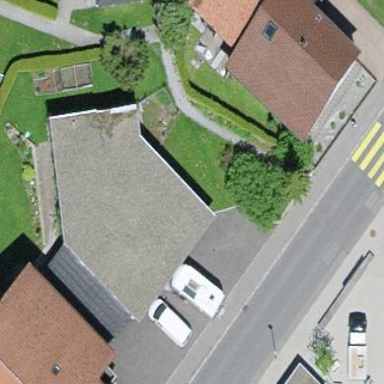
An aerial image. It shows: Garage building.